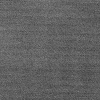
Atmospheric dust classification: dusty